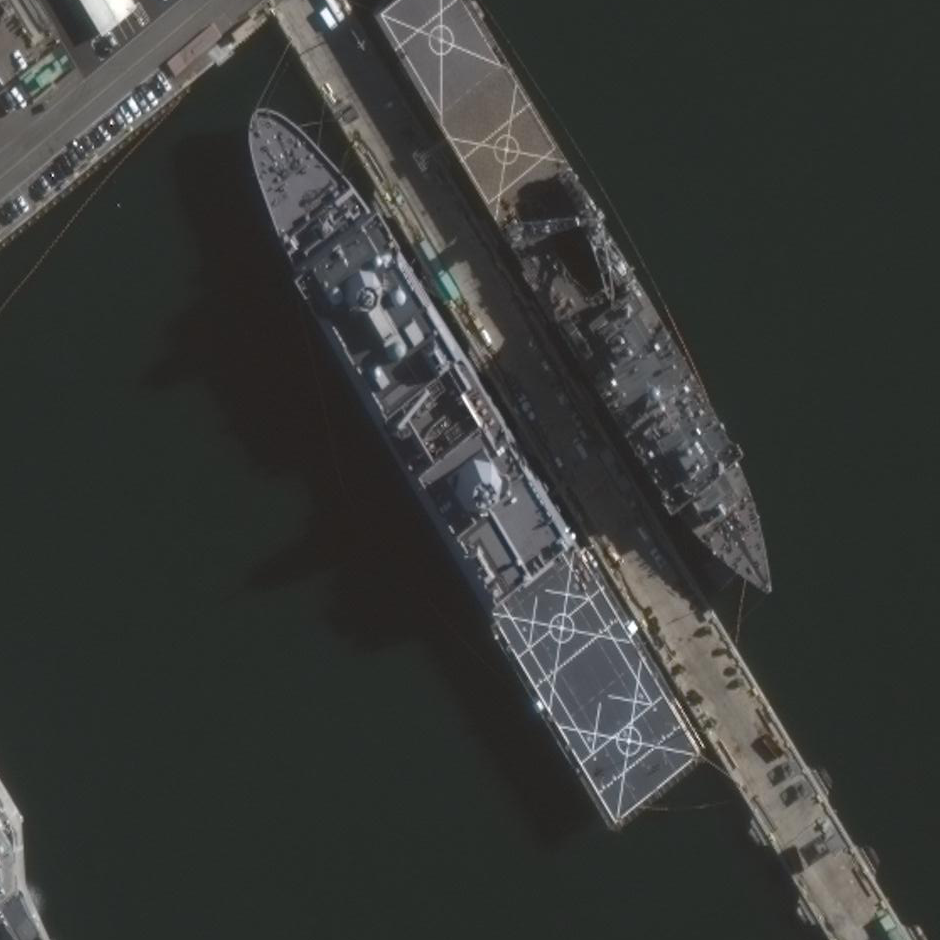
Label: combat